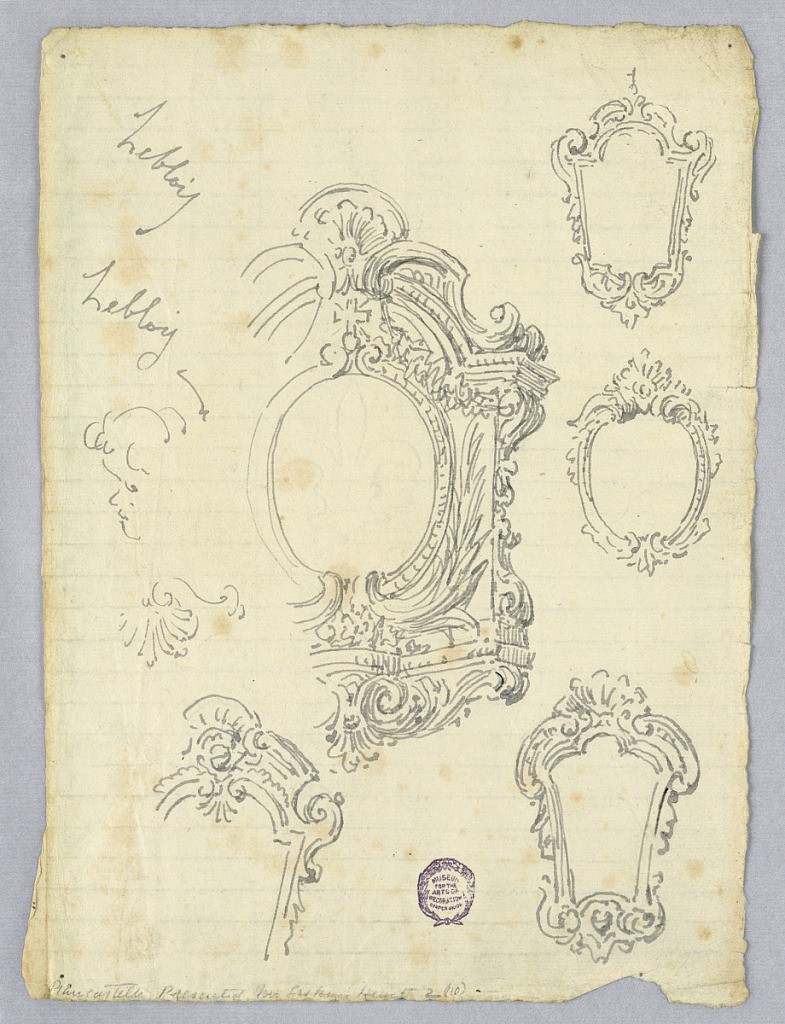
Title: Sketches for Frames
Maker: Leblois, Italian
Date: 1770–1790
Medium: Brush and gray ink on light blue laid paper
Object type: Drawing
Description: Five designs for frames with scrolling ornament. A loose sketch of a face at left.